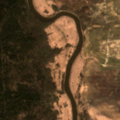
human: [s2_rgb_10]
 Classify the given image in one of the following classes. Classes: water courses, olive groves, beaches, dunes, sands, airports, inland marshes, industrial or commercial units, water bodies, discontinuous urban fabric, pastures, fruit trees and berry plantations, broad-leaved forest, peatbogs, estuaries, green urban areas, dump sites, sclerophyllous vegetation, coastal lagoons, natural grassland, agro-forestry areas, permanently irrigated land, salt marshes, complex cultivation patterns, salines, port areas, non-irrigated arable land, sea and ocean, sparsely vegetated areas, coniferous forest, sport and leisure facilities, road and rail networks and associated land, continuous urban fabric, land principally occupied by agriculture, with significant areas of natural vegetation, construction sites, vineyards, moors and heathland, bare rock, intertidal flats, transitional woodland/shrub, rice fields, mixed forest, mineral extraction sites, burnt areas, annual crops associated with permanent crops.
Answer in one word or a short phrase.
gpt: non-irrigated arable land, land principally occupied by agriculture, with significant areas of natural vegetation, broad-leaved forest, mixed forest, transitional woodland/shrub